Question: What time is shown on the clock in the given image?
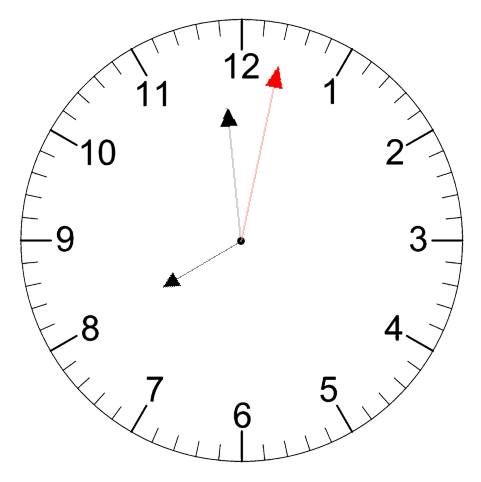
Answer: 07:59:02